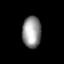
Tissue: lung
Cell type: Endothelial cells
Senescence score: 0.6182
Nuclear area (px): 577
Mean DAPI intensity: 149.534